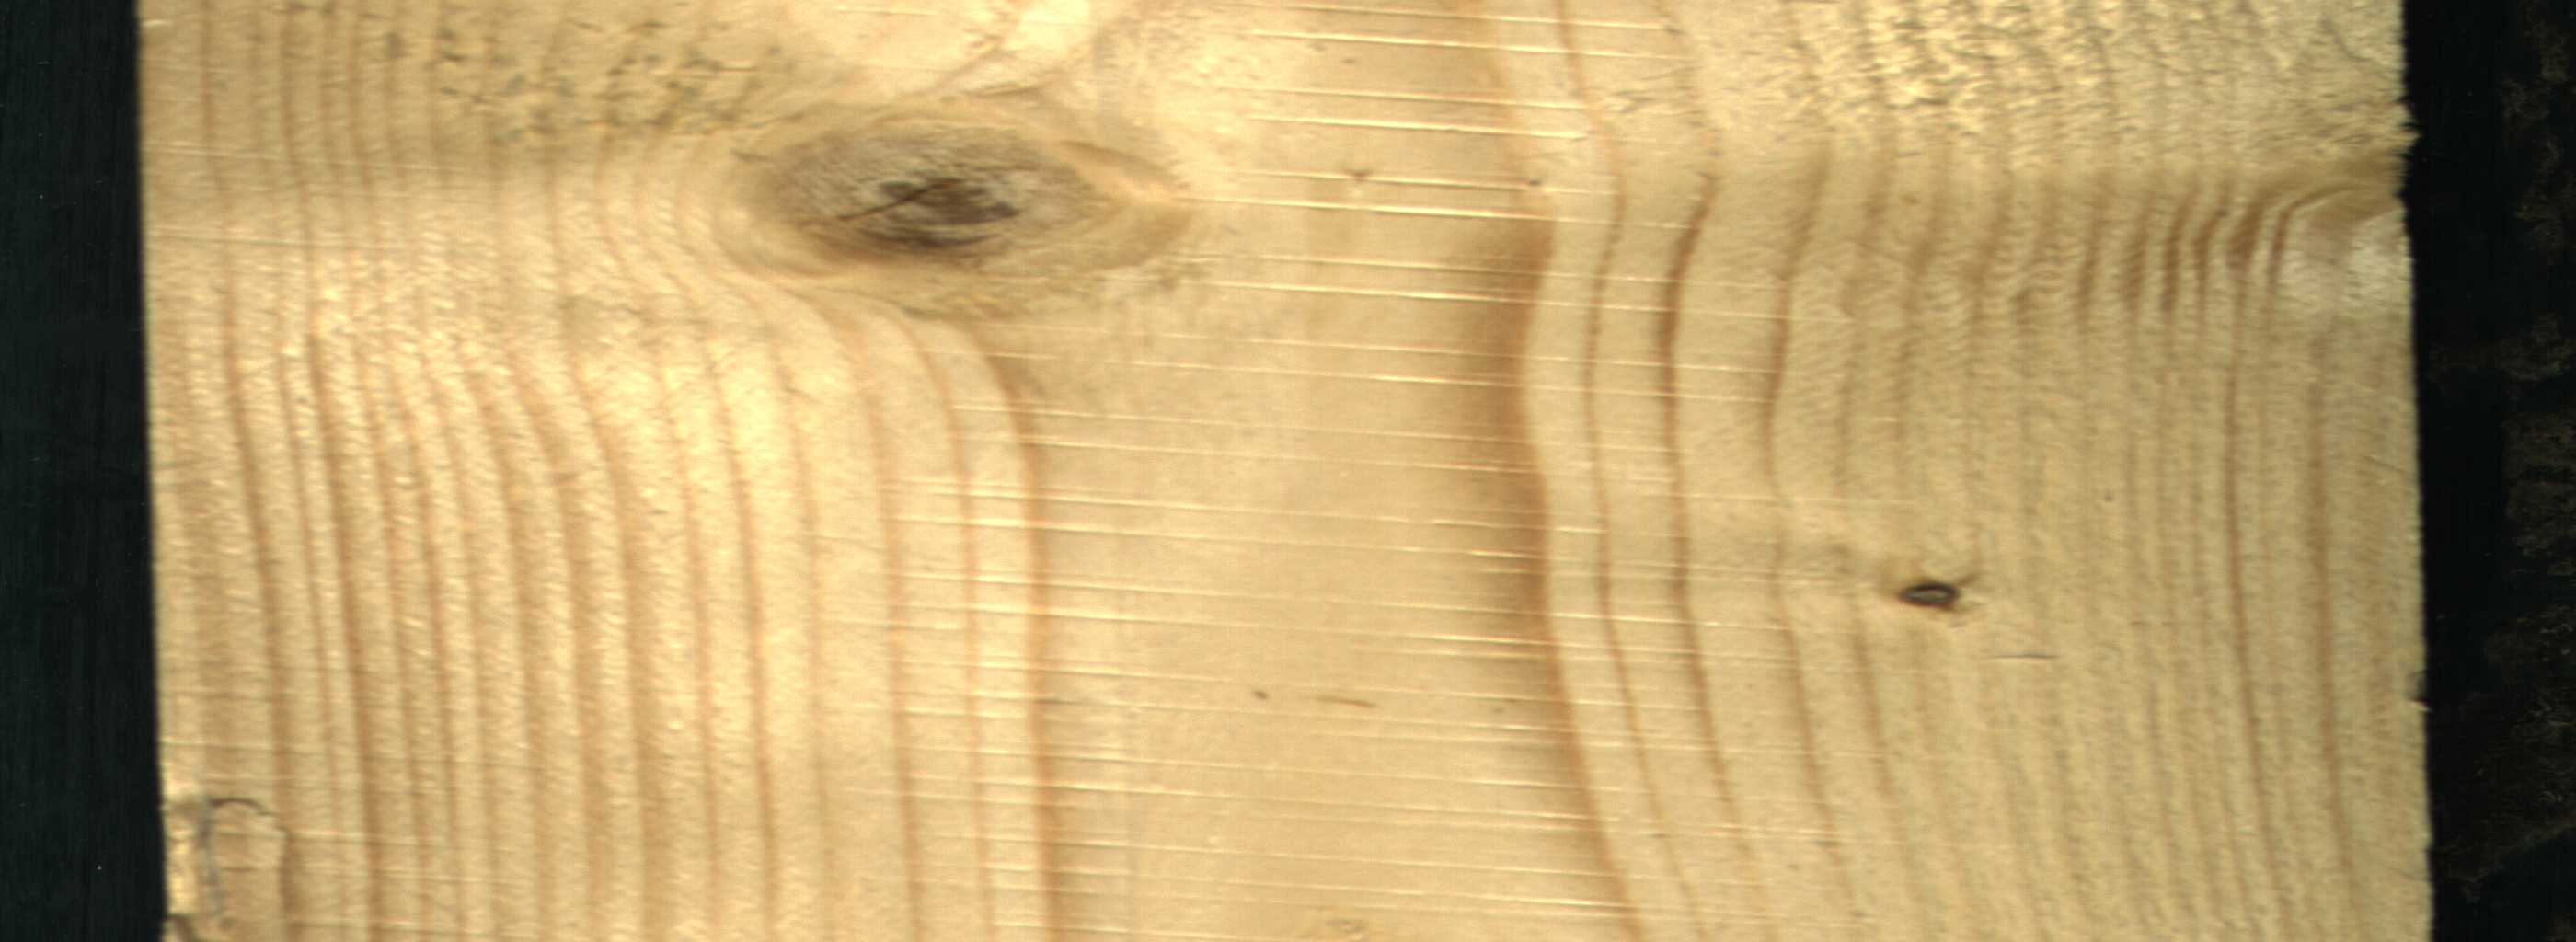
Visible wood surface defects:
Dead_Knot
Live_Knot